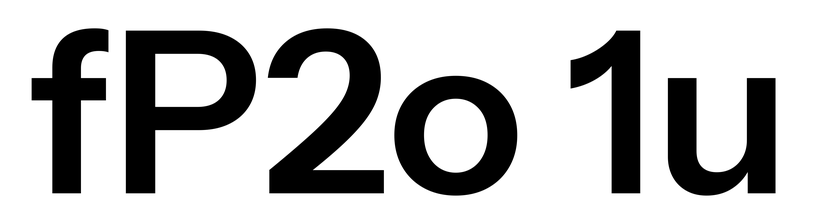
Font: InstrumentSans_SemiBold